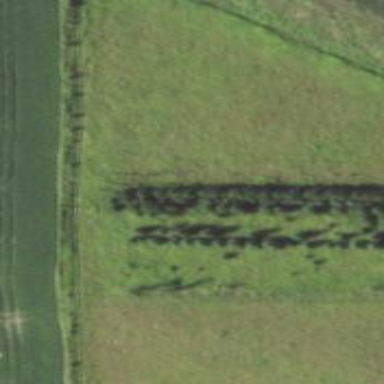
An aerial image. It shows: Row of trees in natural setting.